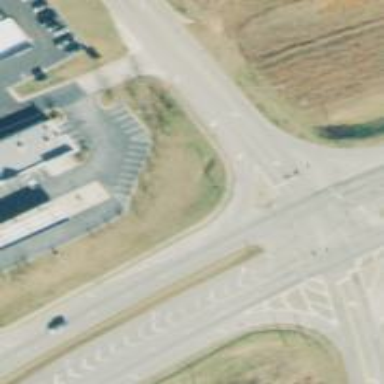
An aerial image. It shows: Primary link road with asphalt surface.